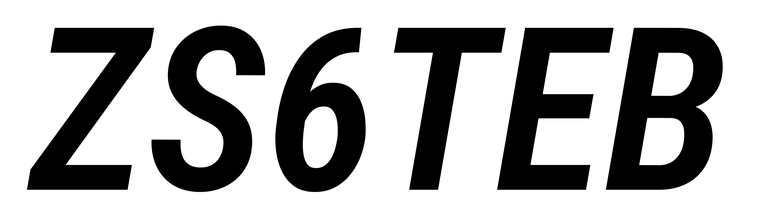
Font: Roboto-Italic_Condensed_SemiBold_Italic